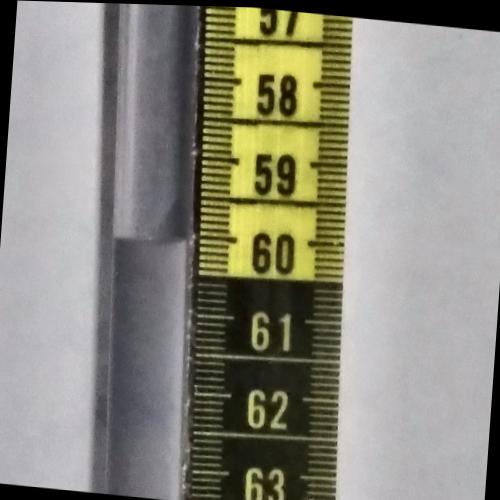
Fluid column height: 60.1 cm